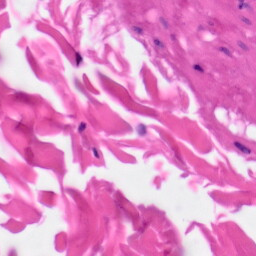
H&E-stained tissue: Skin